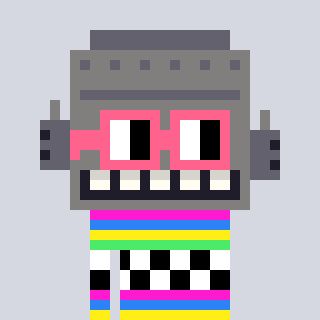
a pixel art character with square pink glasses, a robot-shaped head and a bluegrey-colored body on a cool background